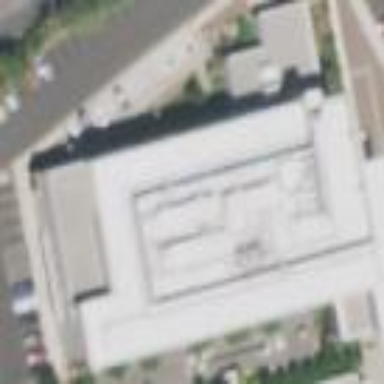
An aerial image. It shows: Hospital building.